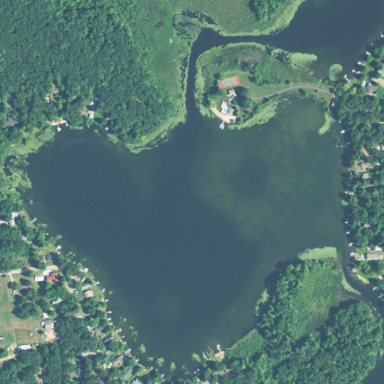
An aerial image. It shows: Beautiful lake surrounded by nature.